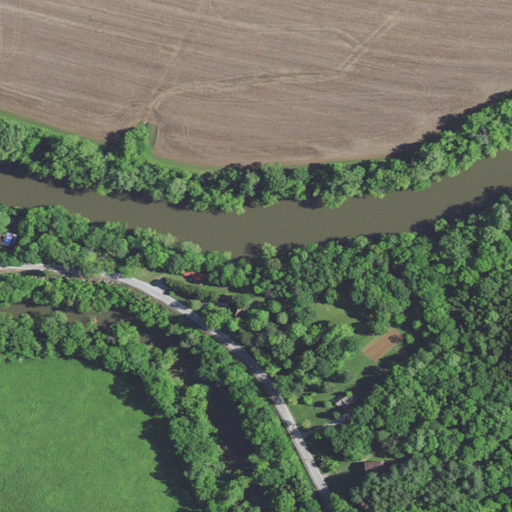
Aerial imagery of gap in Kentucky named The Narrows containing cultivated crops, deciduous forest, mixed forest, open water, open development, low intensity development, grassland, and barren land